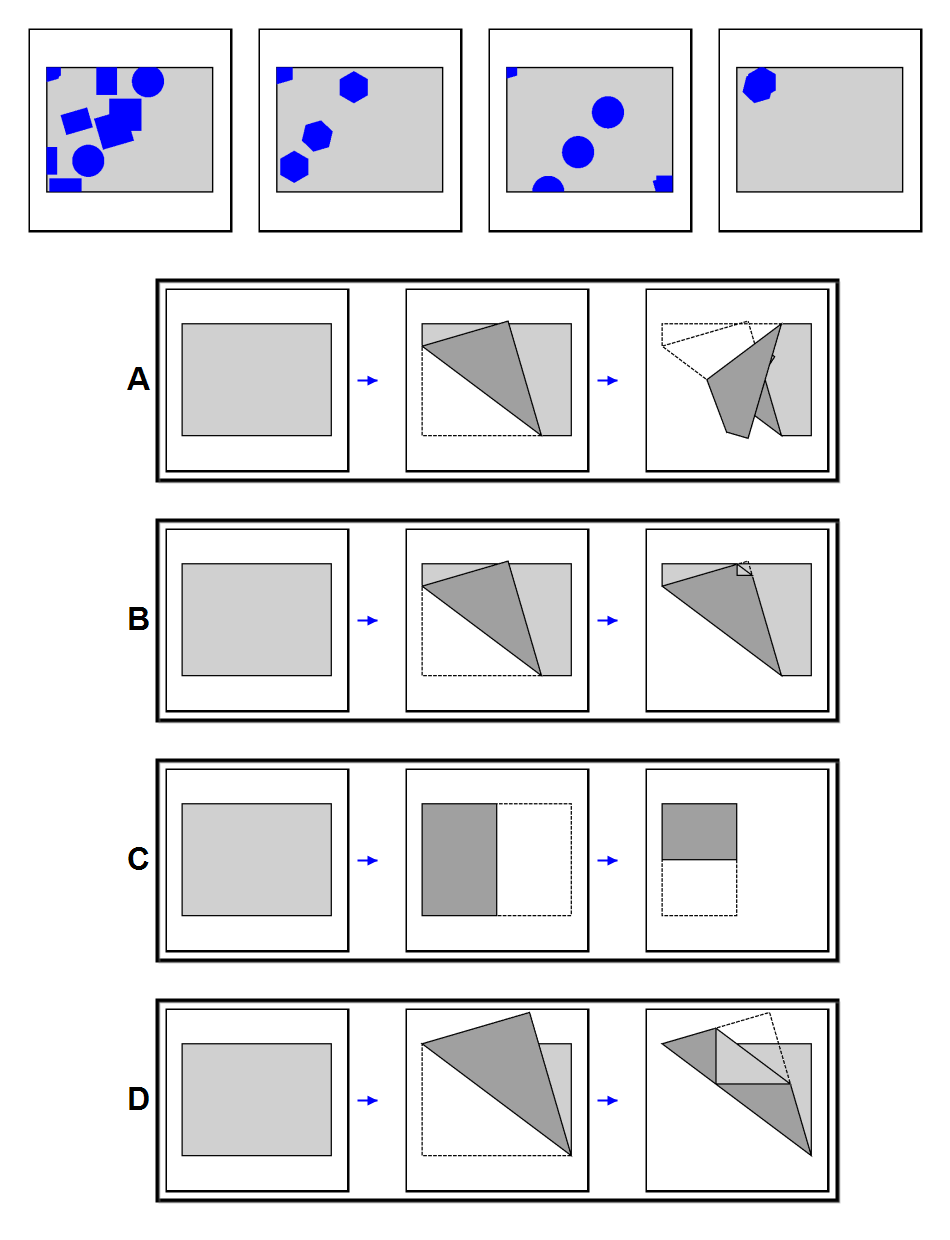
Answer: D